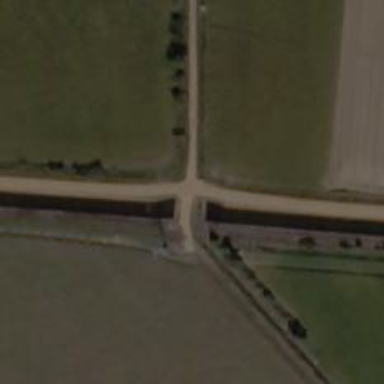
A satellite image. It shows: Track road on bridge.